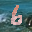
Label: 6